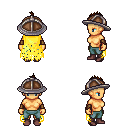
a pixel art fantasy rpg character, female body template, human, tanned skin, yellow tattered cape, teal pants, brown mohawk hairstyle, chain helm, cloth bracers, maroon shoes, four views (front, back, left, right), 2x2 character sprite sheet, small pixel art, hard edges, no anti-aliasing